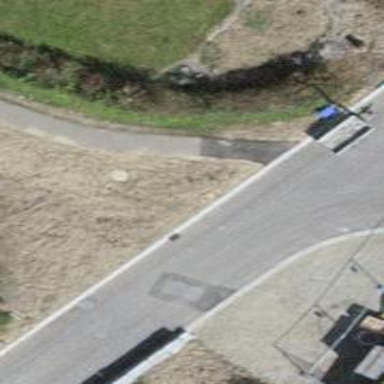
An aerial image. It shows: Footway.